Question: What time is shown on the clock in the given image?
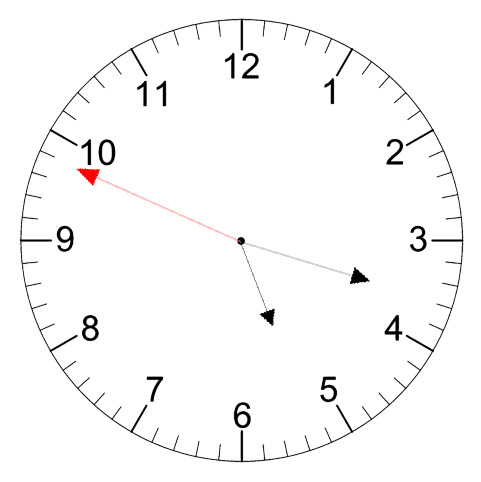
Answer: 05:17:49